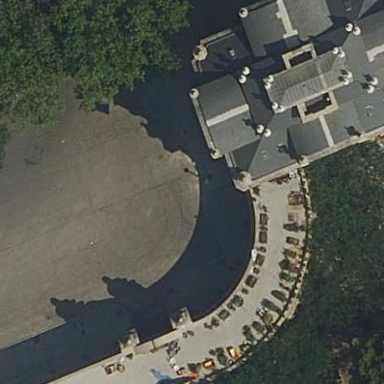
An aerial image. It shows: Building with round roof.